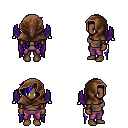
a pixel art fantasy rpg character, female body template, human, dark skin, purple wings, magenta pants, blue pixie cut hairstyle, cloth hood, leather bracers, four views (front, back, left, right), 2x2 character sprite sheet, small pixel art, hard edges, no anti-aliasing